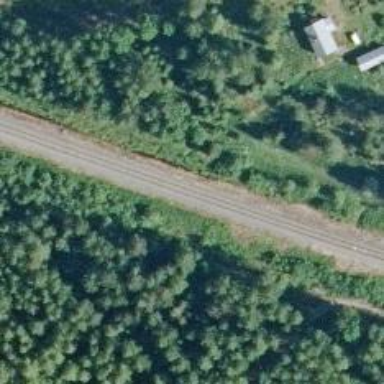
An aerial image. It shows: Railway track of class B1.